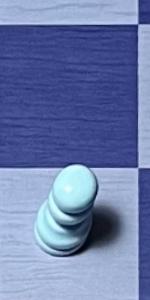
Label: Pawn_White